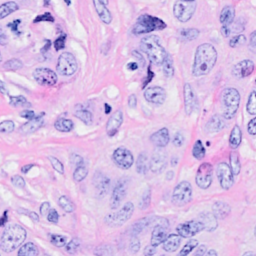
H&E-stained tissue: Breast